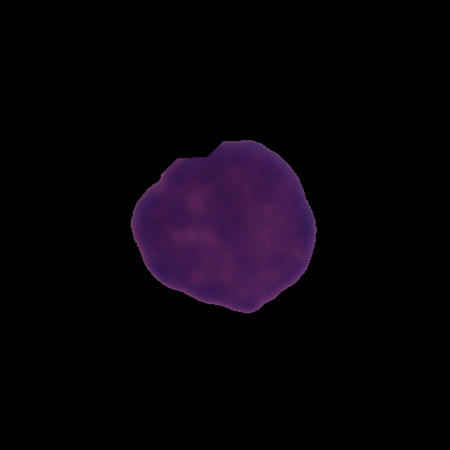
Label: healthy